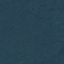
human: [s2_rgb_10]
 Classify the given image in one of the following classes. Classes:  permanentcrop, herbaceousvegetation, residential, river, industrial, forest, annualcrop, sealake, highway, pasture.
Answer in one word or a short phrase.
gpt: Forest